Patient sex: M
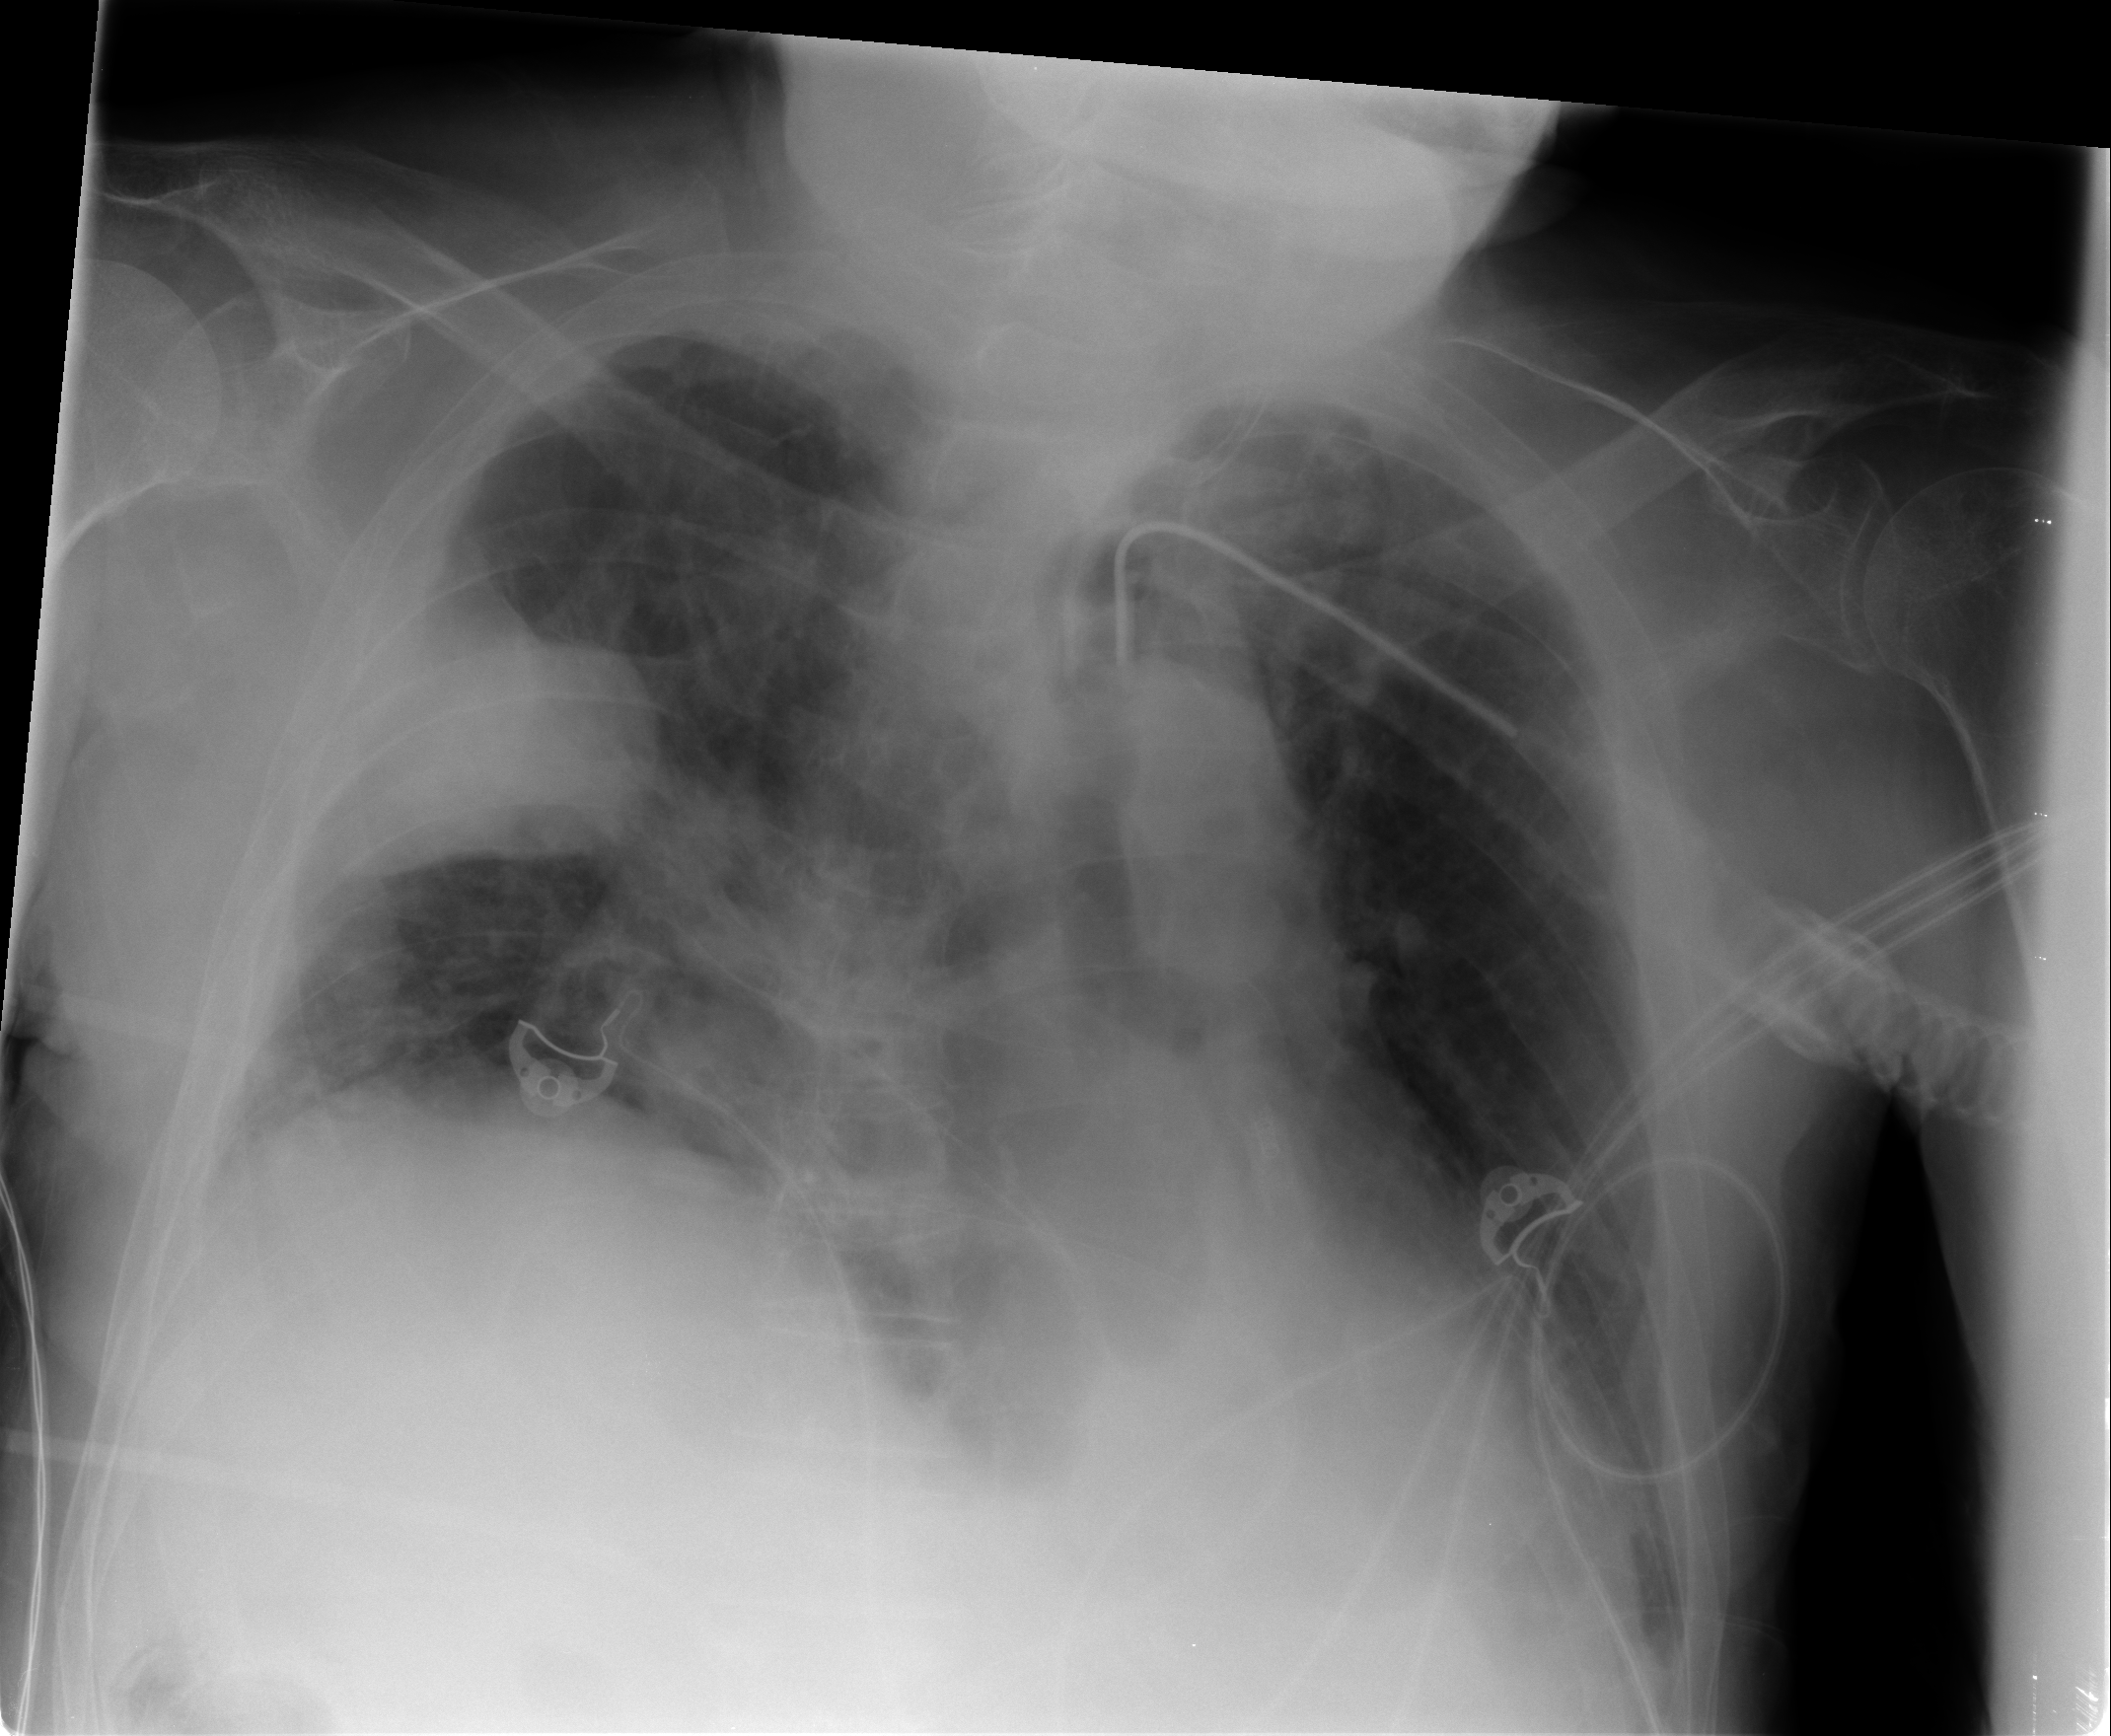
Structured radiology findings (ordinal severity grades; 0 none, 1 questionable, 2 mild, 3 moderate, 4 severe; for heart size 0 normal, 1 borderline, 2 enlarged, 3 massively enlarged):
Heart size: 1
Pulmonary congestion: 1
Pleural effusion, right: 3
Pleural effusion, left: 2
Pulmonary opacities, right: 2
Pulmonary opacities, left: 2
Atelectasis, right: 3
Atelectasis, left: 3